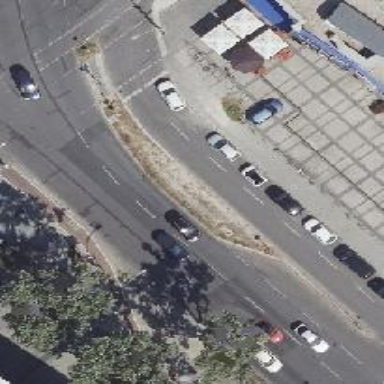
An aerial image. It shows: Asphalt surface with cycle track on the right.